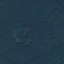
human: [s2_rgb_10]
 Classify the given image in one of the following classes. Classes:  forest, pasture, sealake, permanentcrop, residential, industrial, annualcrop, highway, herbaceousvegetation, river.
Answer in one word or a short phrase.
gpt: Forest